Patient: sex F, age 68
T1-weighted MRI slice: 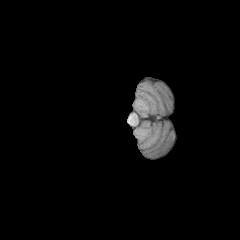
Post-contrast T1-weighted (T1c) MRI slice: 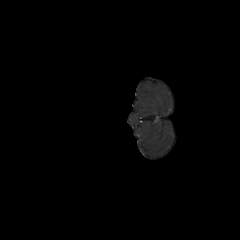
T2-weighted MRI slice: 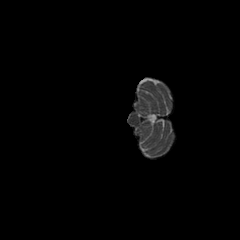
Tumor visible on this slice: no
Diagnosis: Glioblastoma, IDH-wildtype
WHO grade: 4